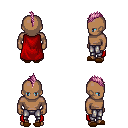
a pixel art fantasy rpg character, male body template, human, dark skin, red cape, metal pants, pink mohawk hairstyle, brown slippers, four views (front, back, left, right), 2x2 character sprite sheet, small pixel art, hard edges, no anti-aliasing